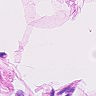
Metastatic tissue present: no